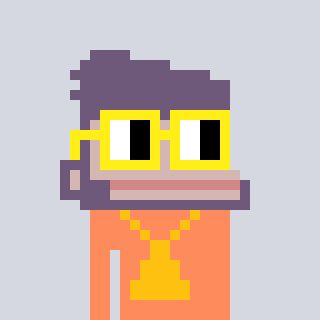
a pixel art character with square yellow glasses, a ape-shaped head and a peachy-colored body on a cool background